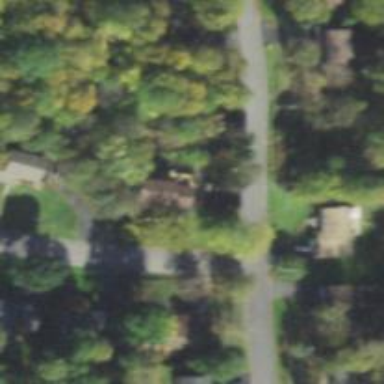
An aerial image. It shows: Footway.